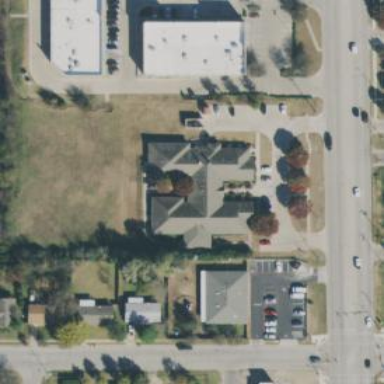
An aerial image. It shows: Building.